Question: ## I want to test the performance of the splice() syscall. I compare it with the traditional read/write.
'''
/* wr.cpp
* it use read/write
*/
#include <sys/types.h>
#include <sys/stat.h>
#include <fcntl.h>
#include <unistd.h>
#define BUF_SIZE 4096
int main(int argc, char *argv[])
{
char buf[BUF_SIZE];
int in = open("1.rmvb",O_RDONLY);
int out = open("1.cp.rmvb",O_WRONLY|O_CREAT,0766);
ssize_t nread;
while( (nread = read(in,buf,BUF_SIZE)) > 0 )
{
write(out,buf,nread);
}
return 0;
}
'''
//
'''
/* splice.cpp
* it use splice
*/
#ifndef _GNU_SOURCE
#define _GNU_SOURCE
#endif
#include <sys/types.h>
#include <sys/stat.h>
#include <fcntl.h>
#include <unistd.h>
#define BUF_SIZE 4096
int main(int argc, char *argv[])
{
char buf[BUF_SIZE];
int in = open("1.rmvb",O_RDONLY);
int out = open("1.cp.rmvb",O_WRONLY|O_CREAT,0766);
ssize_t nread;
while( (nread = splice(in,NULL,p[1],NULL,BUF_SIZE,0)) > 0)
splice(p[0],NULL,out,NULL,BUF_SIZE,0);
return 0;
}
'''
## here is the result:

## It seems that spilce() didn't improve the performance and didn't reduce the CPU time. Why? My kernel version is 2.6.35-28, ubuntu 10.10.
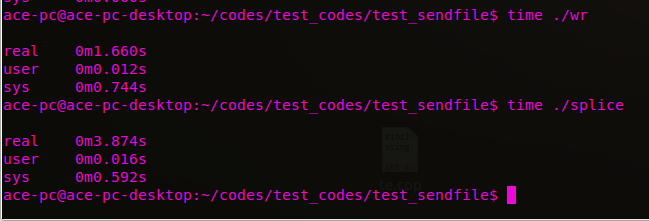
Answer: Are you sure, that one of your descriptors is actually a pipe?
Because, 'man splice' says:
> ... It transfers up to len bytes of data from the file descriptor fd_in to the file descriptor fd_out,